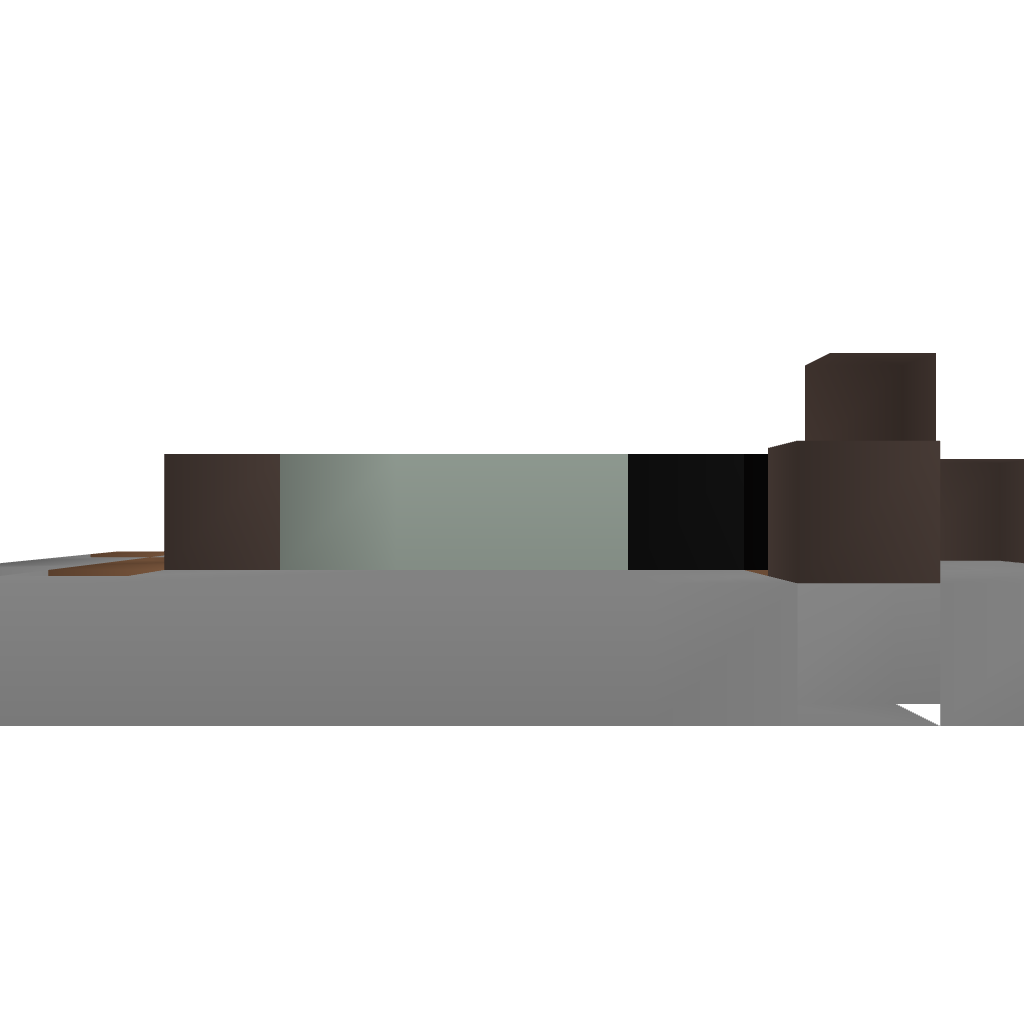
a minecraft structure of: Wind Chimes